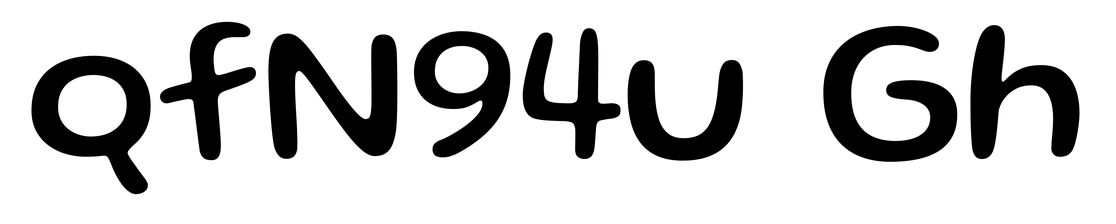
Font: Gluten_Regular